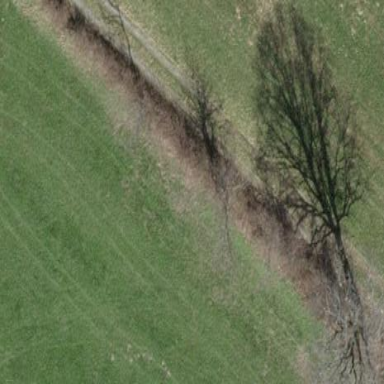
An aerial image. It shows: Beautiful woodland area.